Question: Let's say we have a Risk-like world map which is divided into regions of custom shape.
How does one enable the user to select an individual region using HTML5/JavaScript? I assume Canvas2D is the first step, but then what?

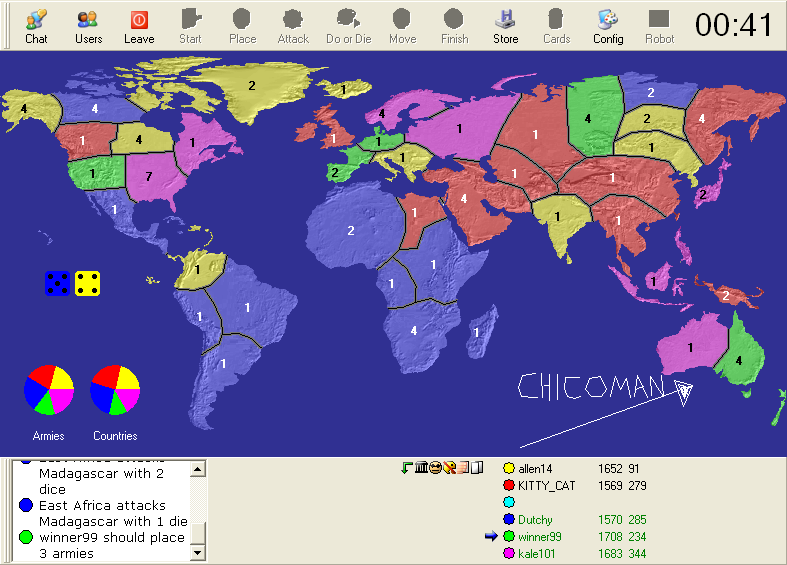
Answer: There are gazillions of great libraries. To name a few:
- <URL>
Specific examples:
- <URL>